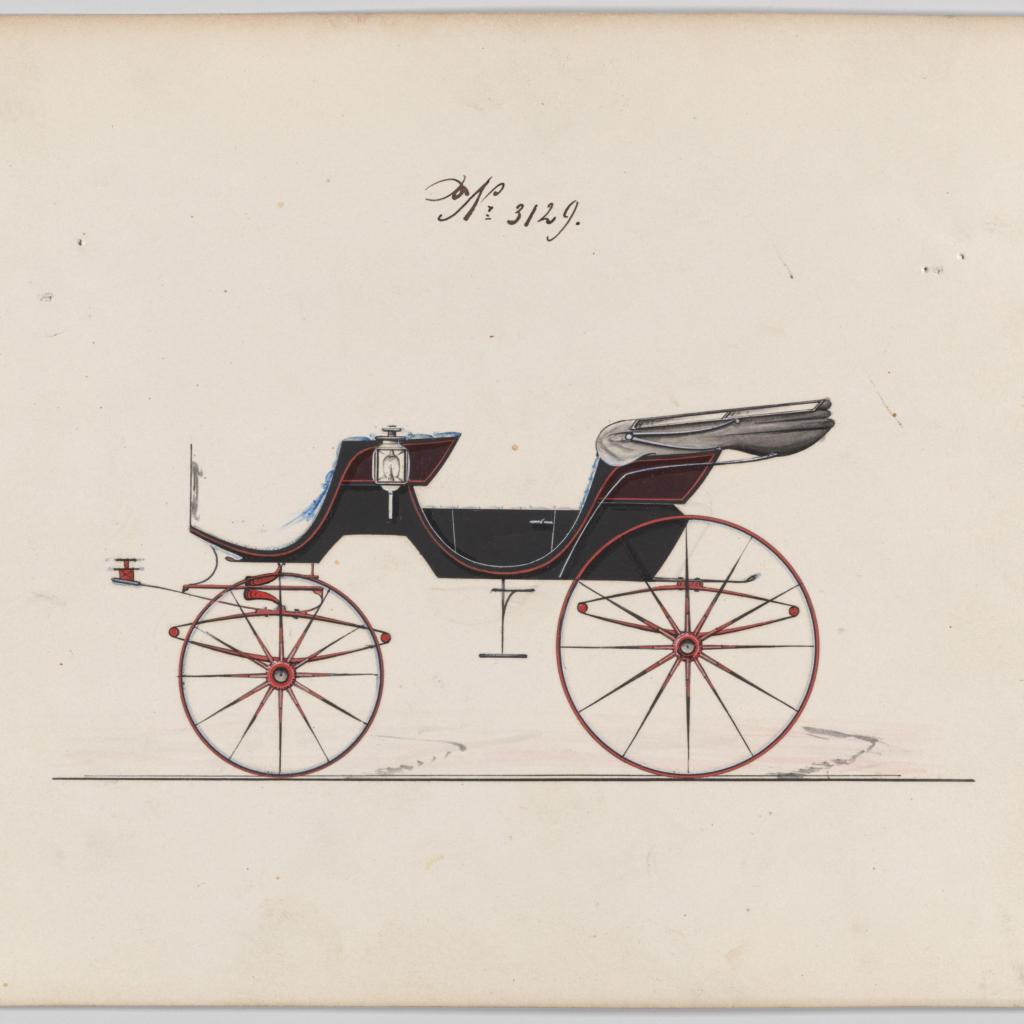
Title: Design for 2 seat Cabriolet Phaeton, no. 3129
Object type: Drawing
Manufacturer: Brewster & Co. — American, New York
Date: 1875
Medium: Pen and black ink, watercolor and gouache with gum arabic
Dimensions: sheet: 7 x 9 13/16 in. (17.8 x 24.9 cm)
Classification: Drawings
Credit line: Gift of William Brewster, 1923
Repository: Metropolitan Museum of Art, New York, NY